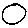
Label: circle